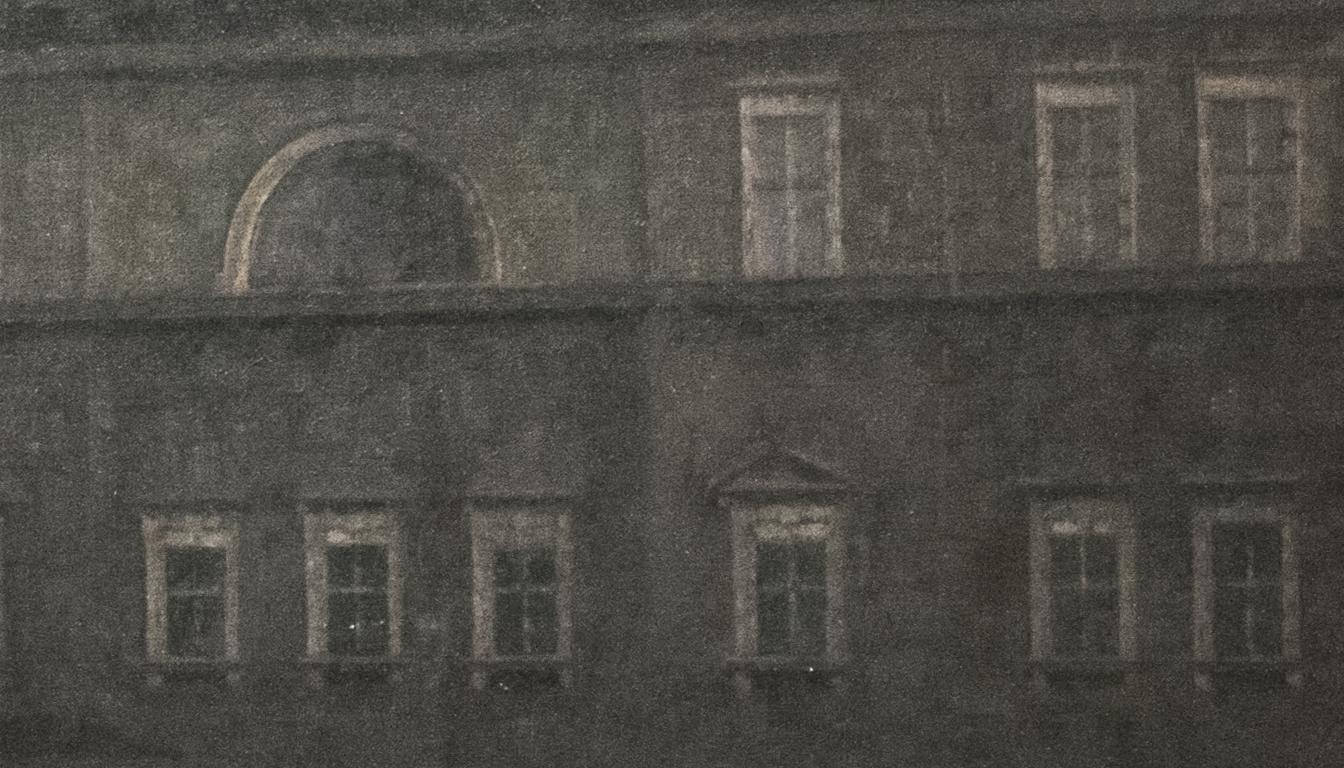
exterior wall, wide, overcast daylight, very dark building facade with large arch on upper left, two small windows upper right, four white-framed windows in lower row with central pediment above middle window, dark atmospheric background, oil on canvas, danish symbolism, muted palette